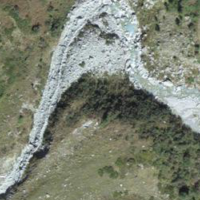
EUNIS habitat code: 31
Species observed at this site:
Cicerbita alpina
Adenostyles alliariae